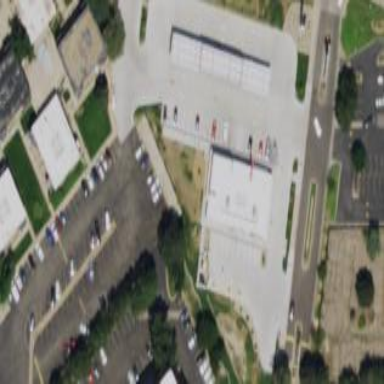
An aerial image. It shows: Convenience store in retail area.